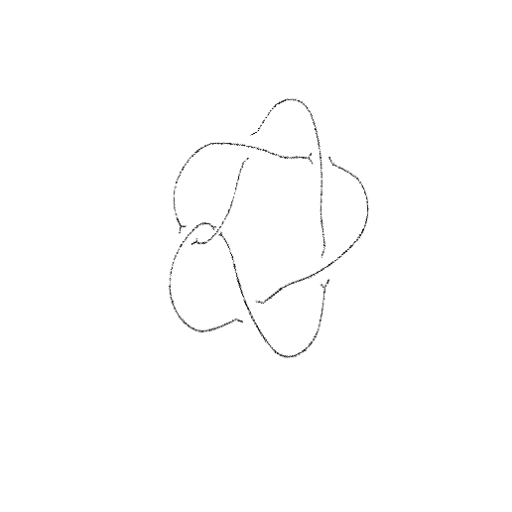
Crossing number: 6